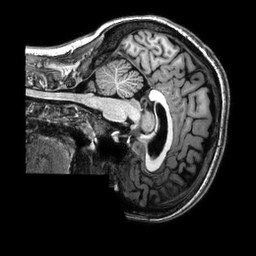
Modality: T1w
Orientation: sagittal
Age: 26
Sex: female
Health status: healthy
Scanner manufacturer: philips
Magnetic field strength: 3 T
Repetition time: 0.009 s
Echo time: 0.003996 s